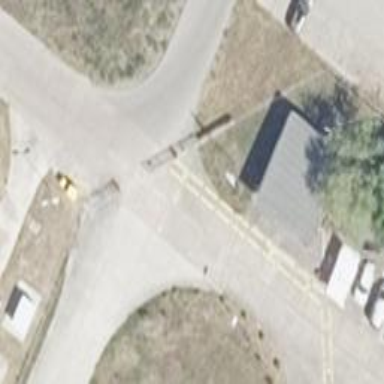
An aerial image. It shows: Concrete service road.